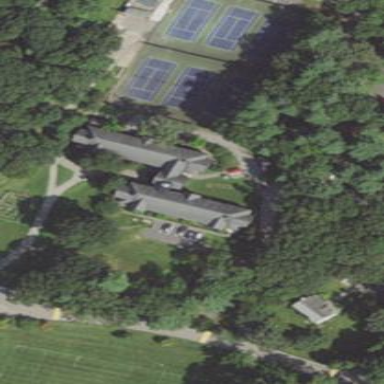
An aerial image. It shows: Dormitory building.